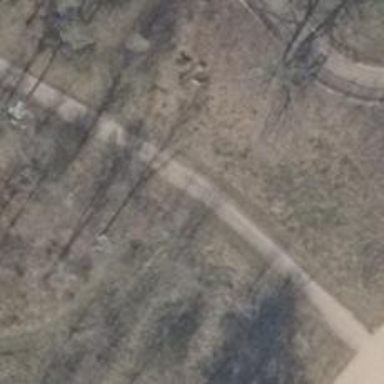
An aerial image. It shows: Ground path.